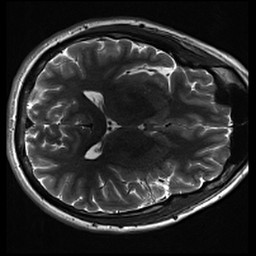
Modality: inplaneT2
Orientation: axial